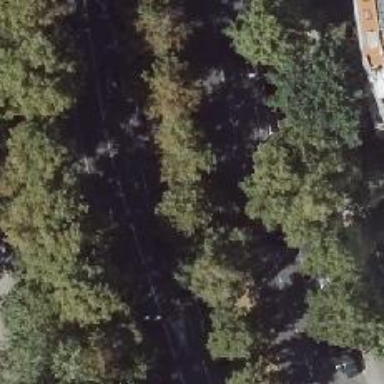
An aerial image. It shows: Avenue lined with deciduous broadleaved trees.